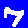
Digit: 7